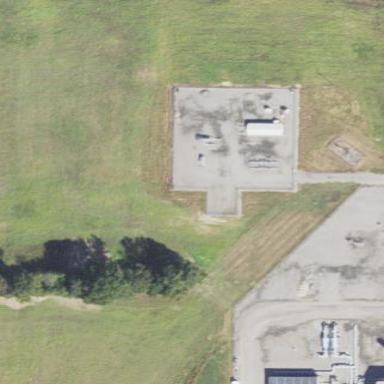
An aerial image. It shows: Measurement substation surrounded by fence.